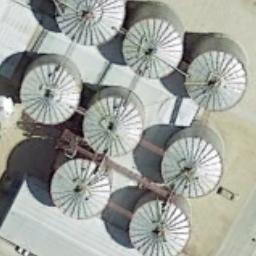
Label: storage tanks